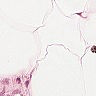
Metastatic tissue present: no